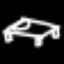
Label: bed